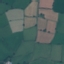
Label: Pasture